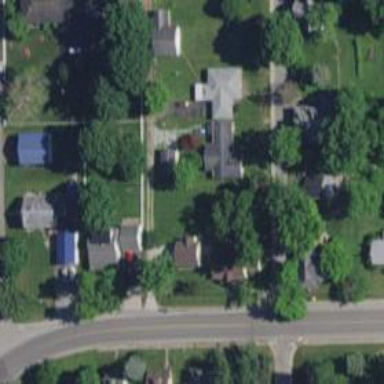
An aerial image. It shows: Alley classified as service road.